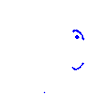
Particle: proton